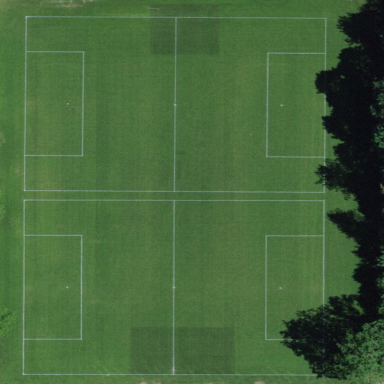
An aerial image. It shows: Grass pitch designated for soccer.